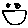
Label: smiley face